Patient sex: F
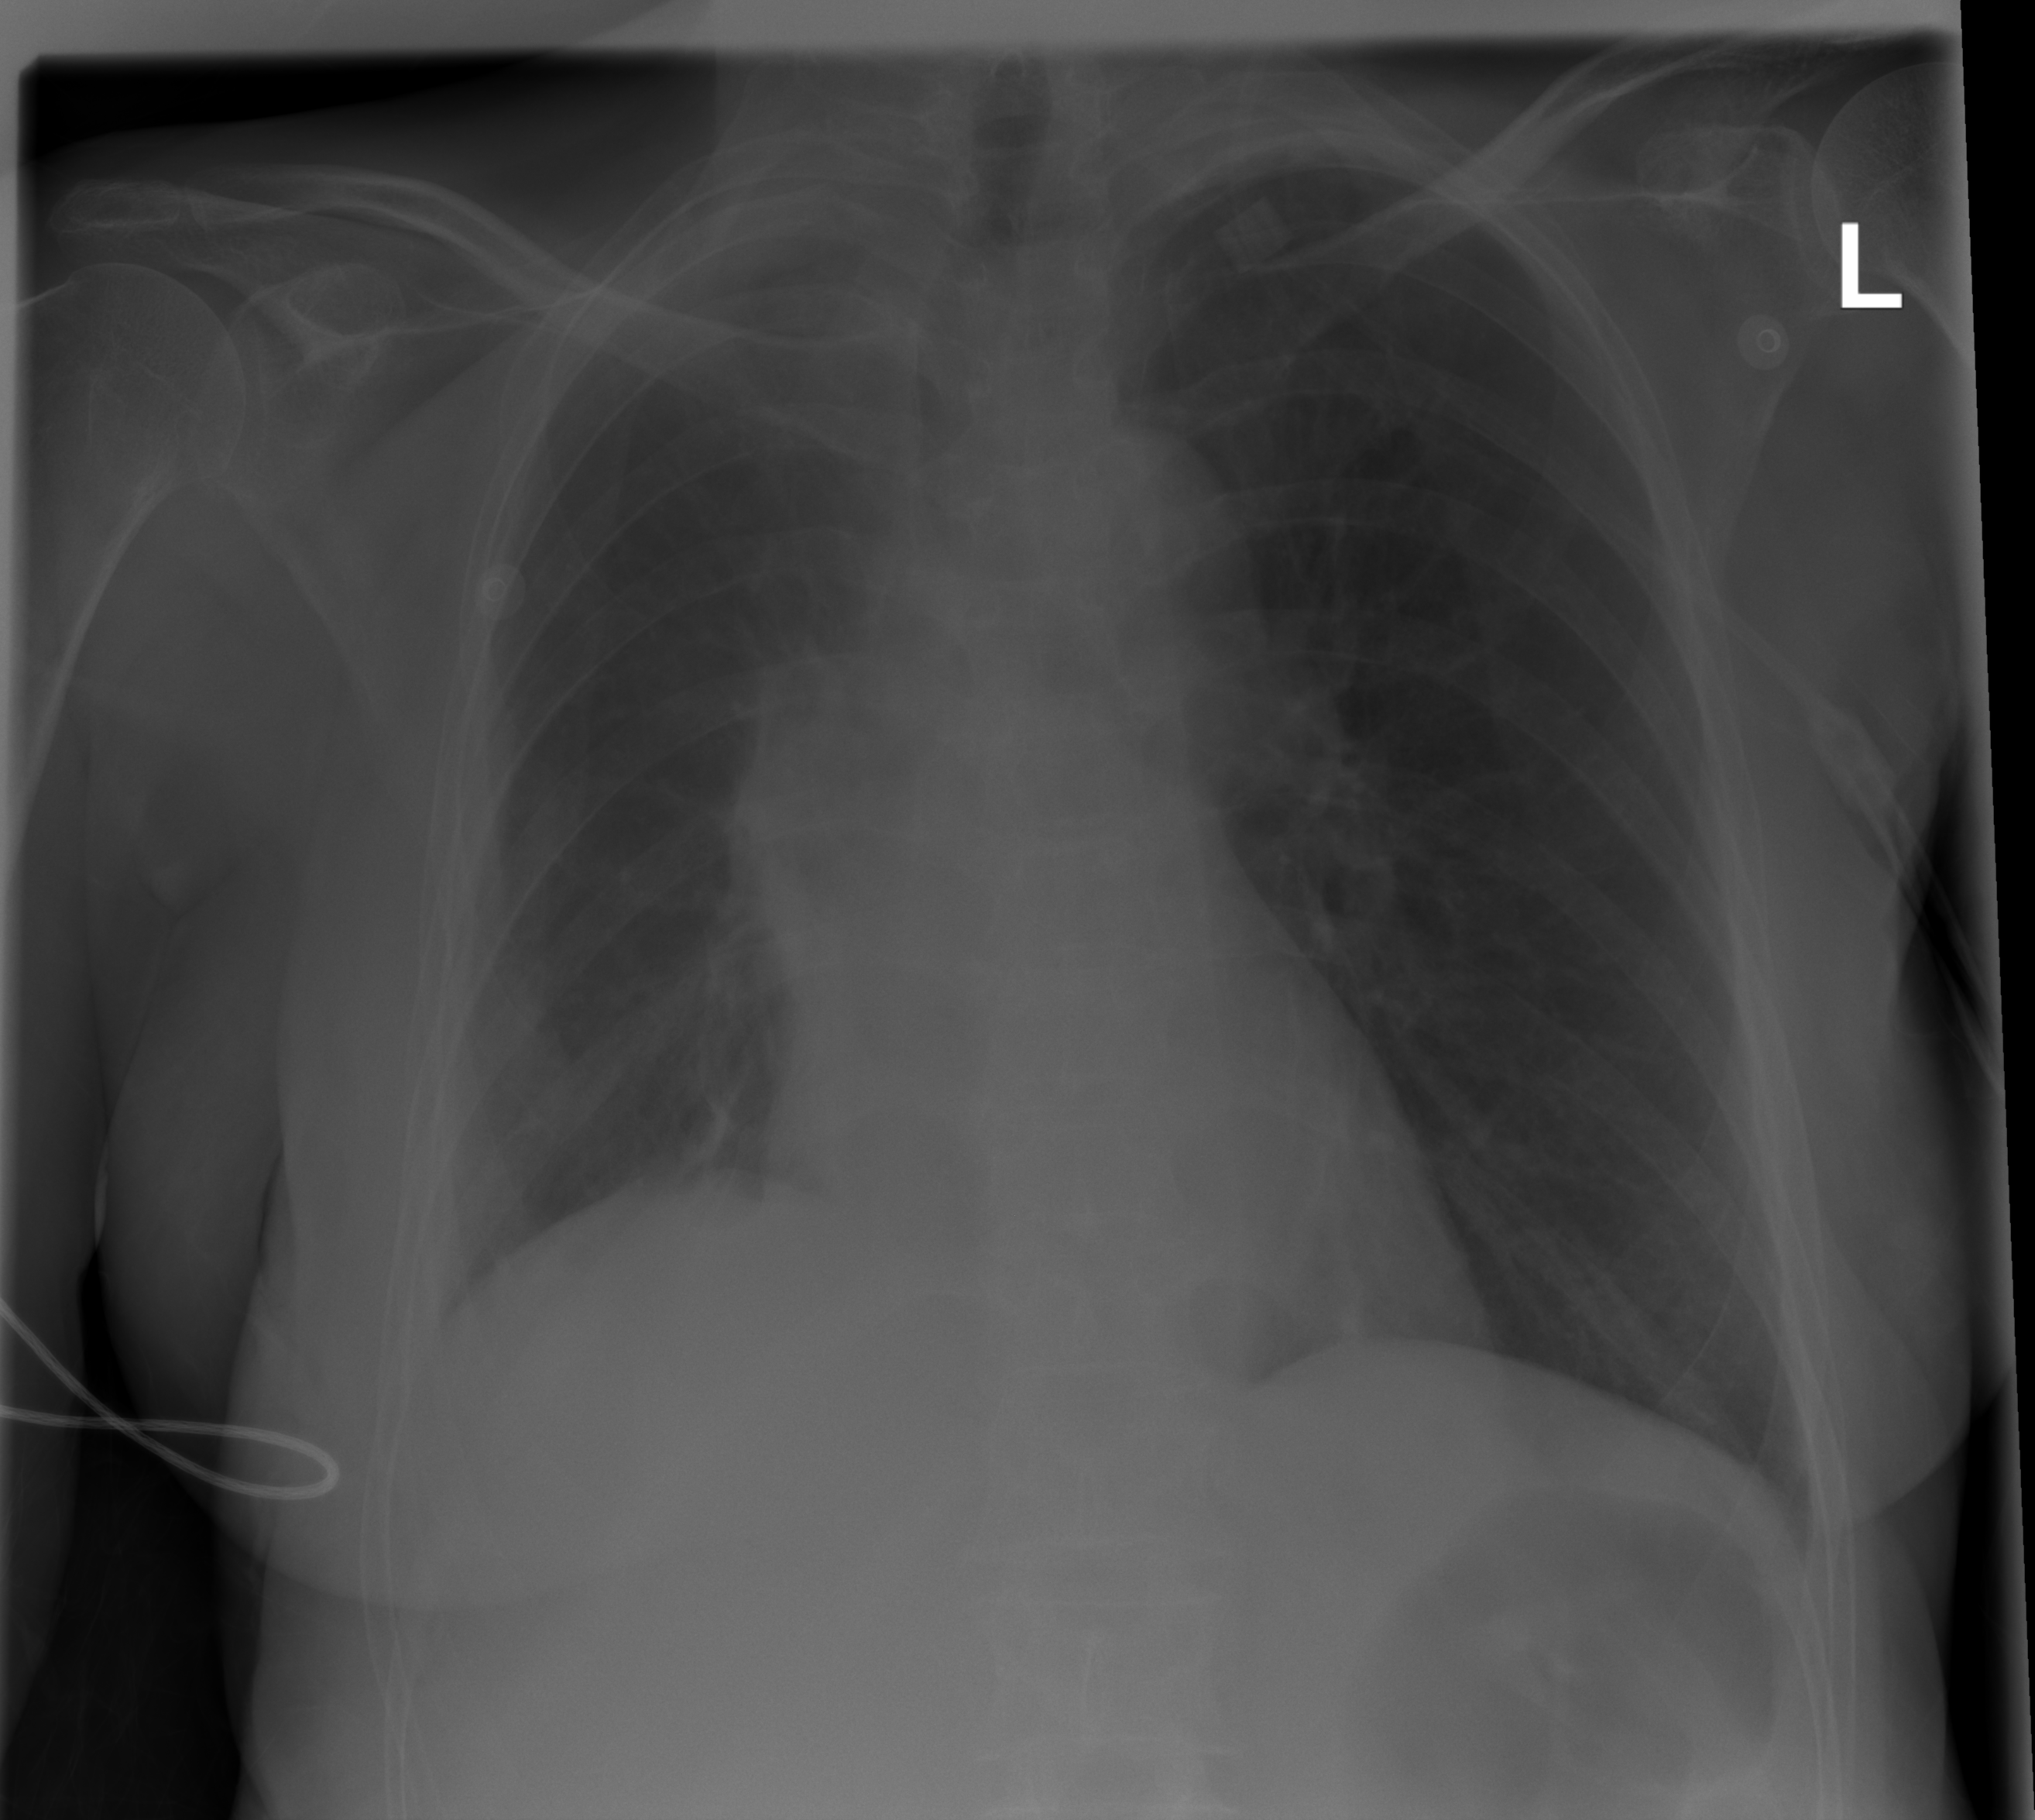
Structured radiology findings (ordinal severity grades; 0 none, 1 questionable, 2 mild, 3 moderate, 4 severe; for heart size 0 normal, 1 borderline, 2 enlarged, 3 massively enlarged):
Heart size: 0
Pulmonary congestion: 0
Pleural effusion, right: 0
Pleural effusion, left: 0
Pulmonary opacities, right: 0
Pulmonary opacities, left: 0
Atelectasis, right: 2
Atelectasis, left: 0